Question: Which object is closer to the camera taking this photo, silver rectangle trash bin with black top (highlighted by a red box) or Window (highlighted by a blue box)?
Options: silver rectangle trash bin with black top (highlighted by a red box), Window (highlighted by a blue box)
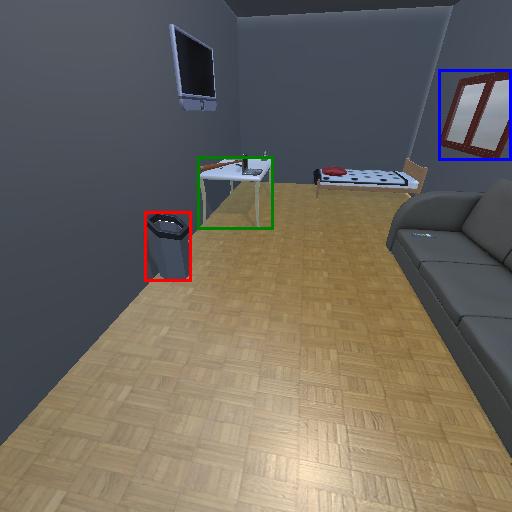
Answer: silver rectangle trash bin with black top (highlighted by a red box)